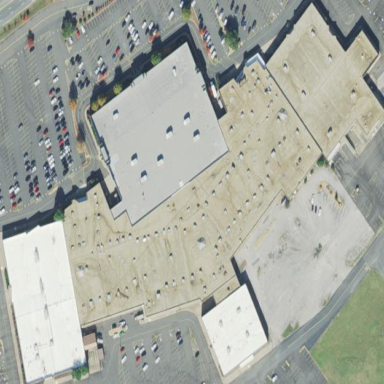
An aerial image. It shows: Mall building.